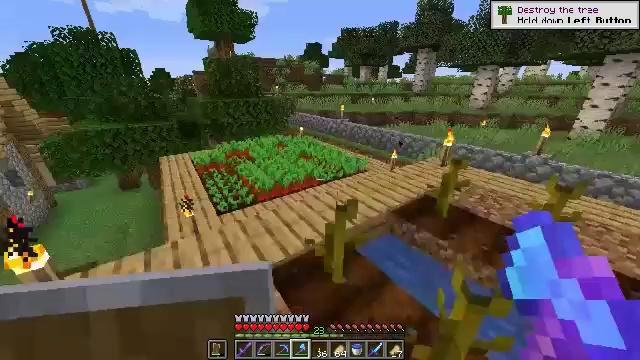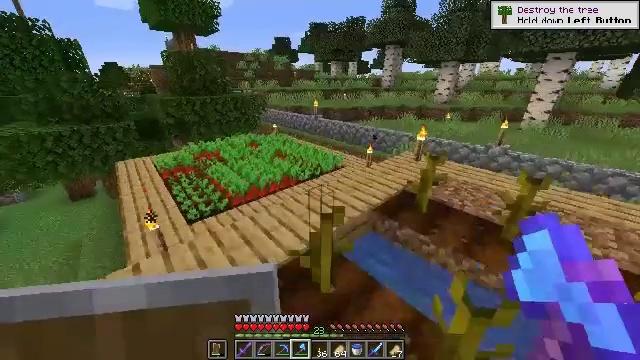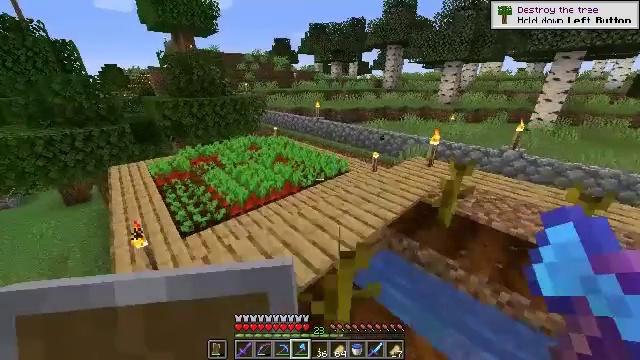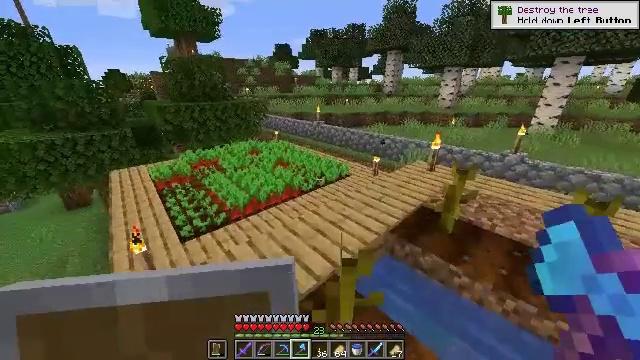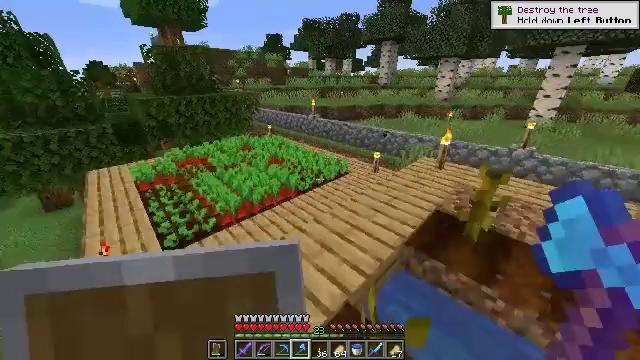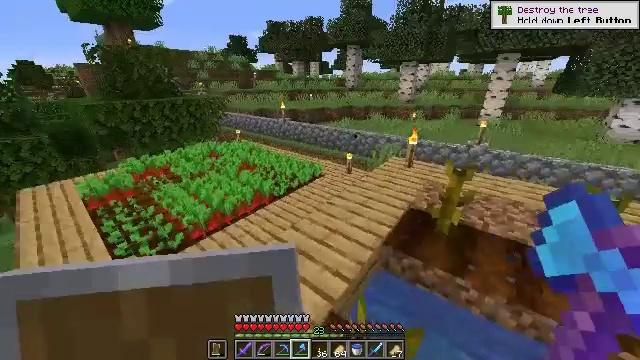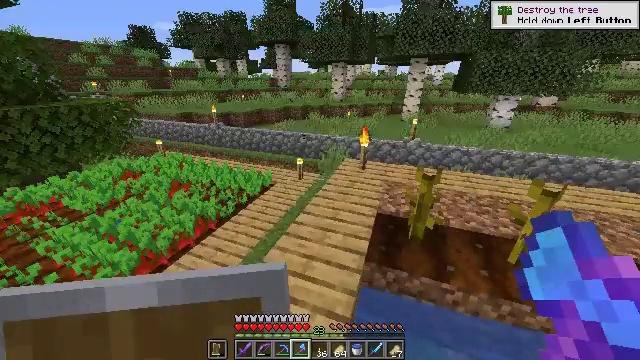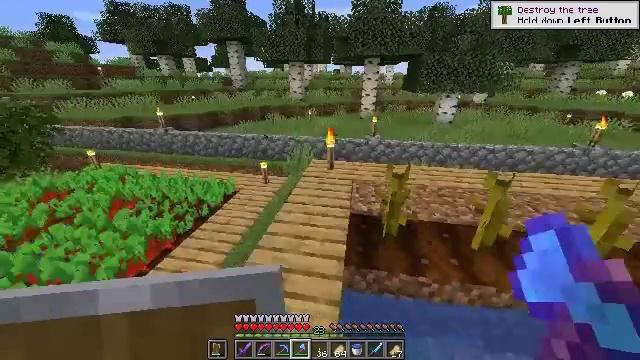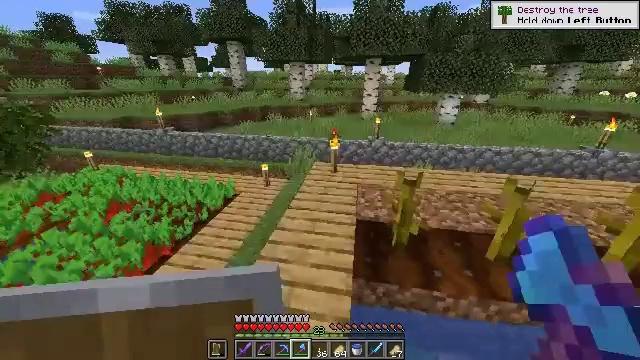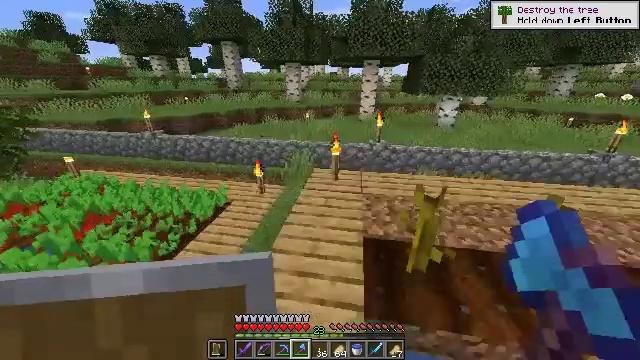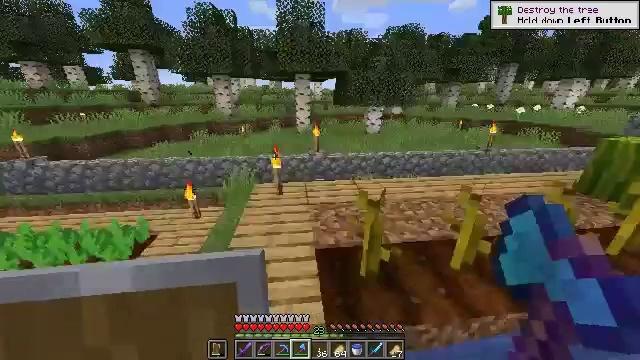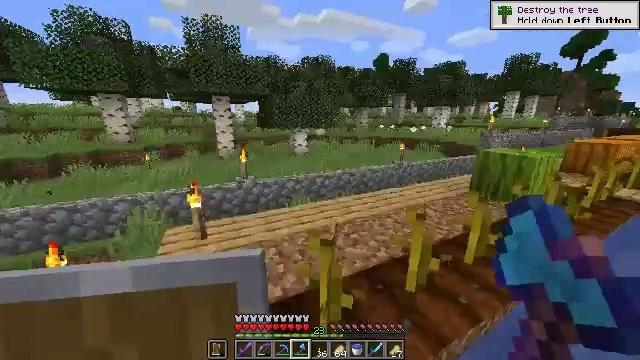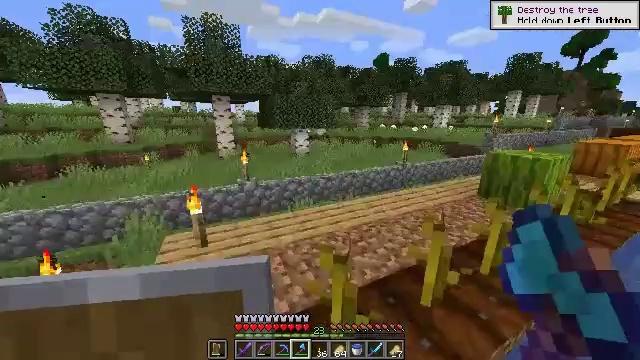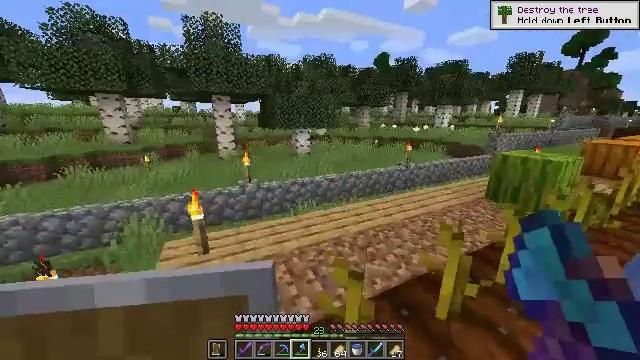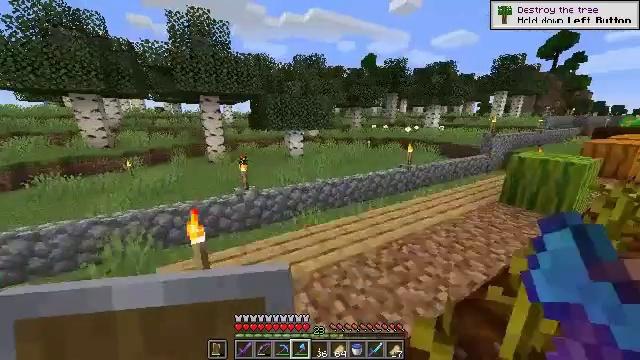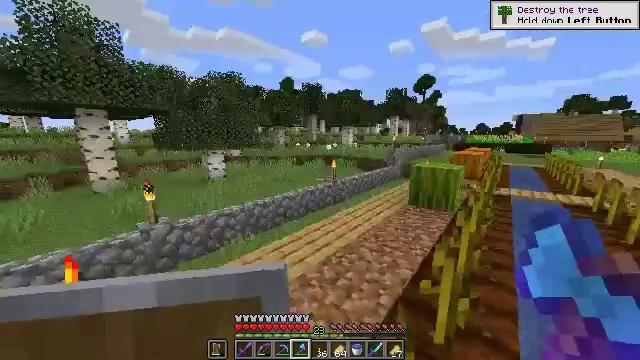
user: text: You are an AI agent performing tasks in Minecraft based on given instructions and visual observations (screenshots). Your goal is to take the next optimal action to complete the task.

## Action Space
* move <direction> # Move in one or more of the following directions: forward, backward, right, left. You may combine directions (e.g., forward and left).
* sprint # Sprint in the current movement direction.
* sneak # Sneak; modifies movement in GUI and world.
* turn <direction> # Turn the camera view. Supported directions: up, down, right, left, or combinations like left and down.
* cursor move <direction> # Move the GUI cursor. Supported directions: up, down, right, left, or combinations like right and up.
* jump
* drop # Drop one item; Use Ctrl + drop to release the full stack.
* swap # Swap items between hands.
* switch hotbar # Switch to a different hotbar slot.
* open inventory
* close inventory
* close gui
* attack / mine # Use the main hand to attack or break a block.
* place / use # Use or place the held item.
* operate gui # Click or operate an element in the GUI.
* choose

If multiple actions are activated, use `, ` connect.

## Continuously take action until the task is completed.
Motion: motion action
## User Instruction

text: Mine a melon block.
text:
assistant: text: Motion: move forward, turn right and down
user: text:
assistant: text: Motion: move forward
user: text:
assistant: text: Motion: move forward, turn up
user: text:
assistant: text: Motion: move forward and move left, turn right and down
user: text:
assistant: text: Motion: move forward and move left, turn right
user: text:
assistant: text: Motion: move forward and move left, turn right
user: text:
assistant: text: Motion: move forward, turn right
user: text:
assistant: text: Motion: move forward
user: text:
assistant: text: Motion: move forward, turn right
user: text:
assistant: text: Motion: move forward, turn right and up
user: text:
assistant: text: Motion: move forward, turn right and up
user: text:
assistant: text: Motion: move forward and move left
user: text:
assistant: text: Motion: move forward and move left
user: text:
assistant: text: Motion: move forward and move left, turn right
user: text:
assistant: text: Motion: move forward and move left, turn right and up
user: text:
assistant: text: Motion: move forward and move left, turn right
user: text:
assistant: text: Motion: move forward and move left
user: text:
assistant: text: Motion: move forward, turn right and down
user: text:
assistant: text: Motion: move forward, turn right
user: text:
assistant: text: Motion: move forward
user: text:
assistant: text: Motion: move forward
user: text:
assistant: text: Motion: move forward, turn right and down
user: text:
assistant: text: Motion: move forward, turn right
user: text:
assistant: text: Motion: move forward, turn right and down
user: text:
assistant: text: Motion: move forward
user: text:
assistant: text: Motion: move forward
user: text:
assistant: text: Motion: move forward
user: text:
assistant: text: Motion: move forward, attack / mine
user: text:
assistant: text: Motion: move forward, attack / mine
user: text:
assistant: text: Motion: move forward, attack / mine